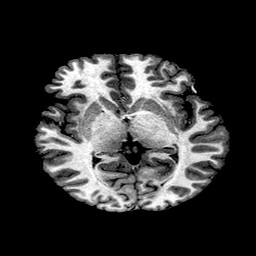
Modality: T1w
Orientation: coronal
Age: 29
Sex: female
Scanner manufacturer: ge
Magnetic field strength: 3 T
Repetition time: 7.66 s
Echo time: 0.003476 s